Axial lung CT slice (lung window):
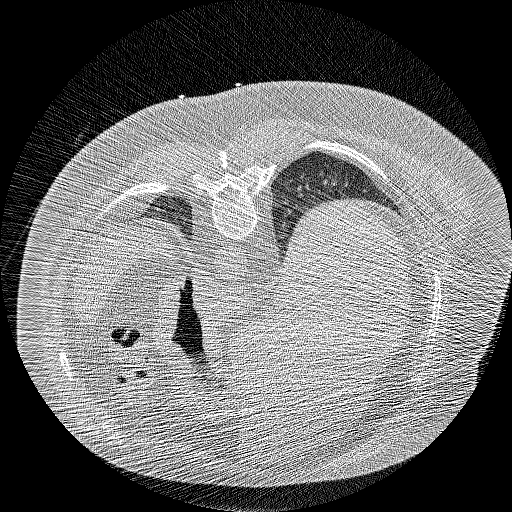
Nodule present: no